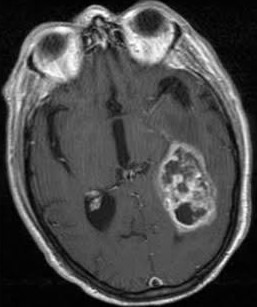
Label: meningioma